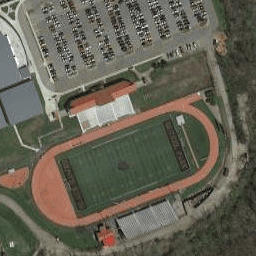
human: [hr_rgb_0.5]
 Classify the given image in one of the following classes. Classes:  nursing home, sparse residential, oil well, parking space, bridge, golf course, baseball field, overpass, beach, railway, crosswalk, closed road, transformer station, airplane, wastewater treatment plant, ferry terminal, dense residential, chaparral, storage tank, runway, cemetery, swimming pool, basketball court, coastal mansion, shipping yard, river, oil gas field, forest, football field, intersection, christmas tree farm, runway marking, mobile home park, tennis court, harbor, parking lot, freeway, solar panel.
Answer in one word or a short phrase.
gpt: football field